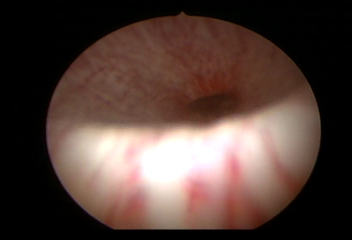
Modality: WLC
Class: Normal mucosa
Bladder cancer association: No